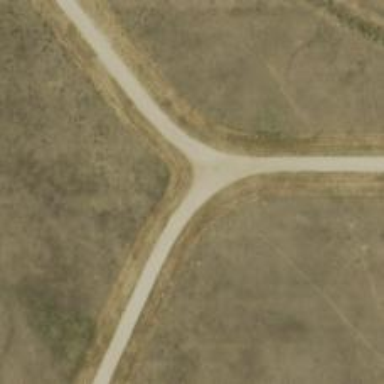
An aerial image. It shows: Road designated for service vehicles specifically for accessing wind farm.